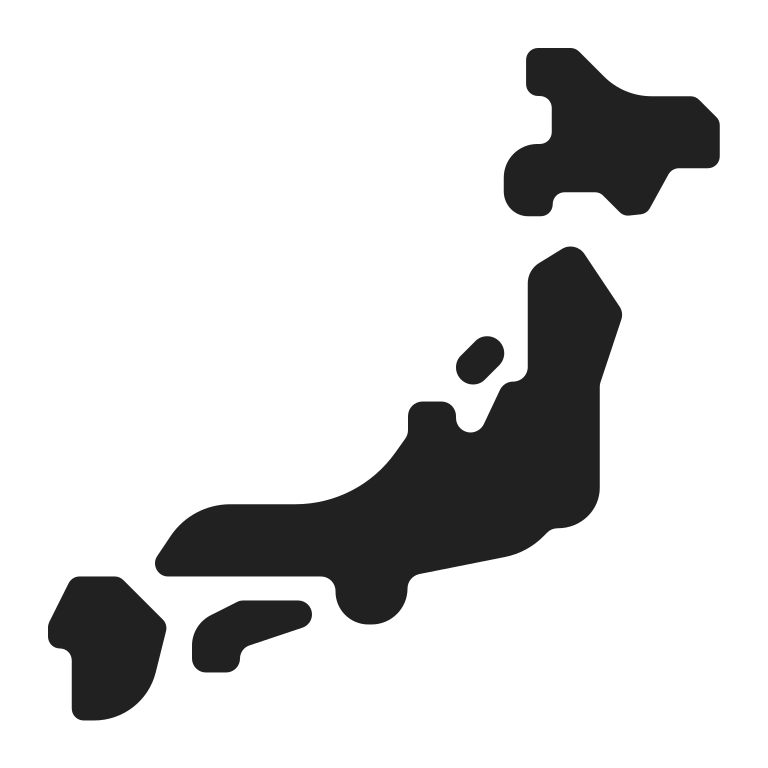
map of japan high contrast